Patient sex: M
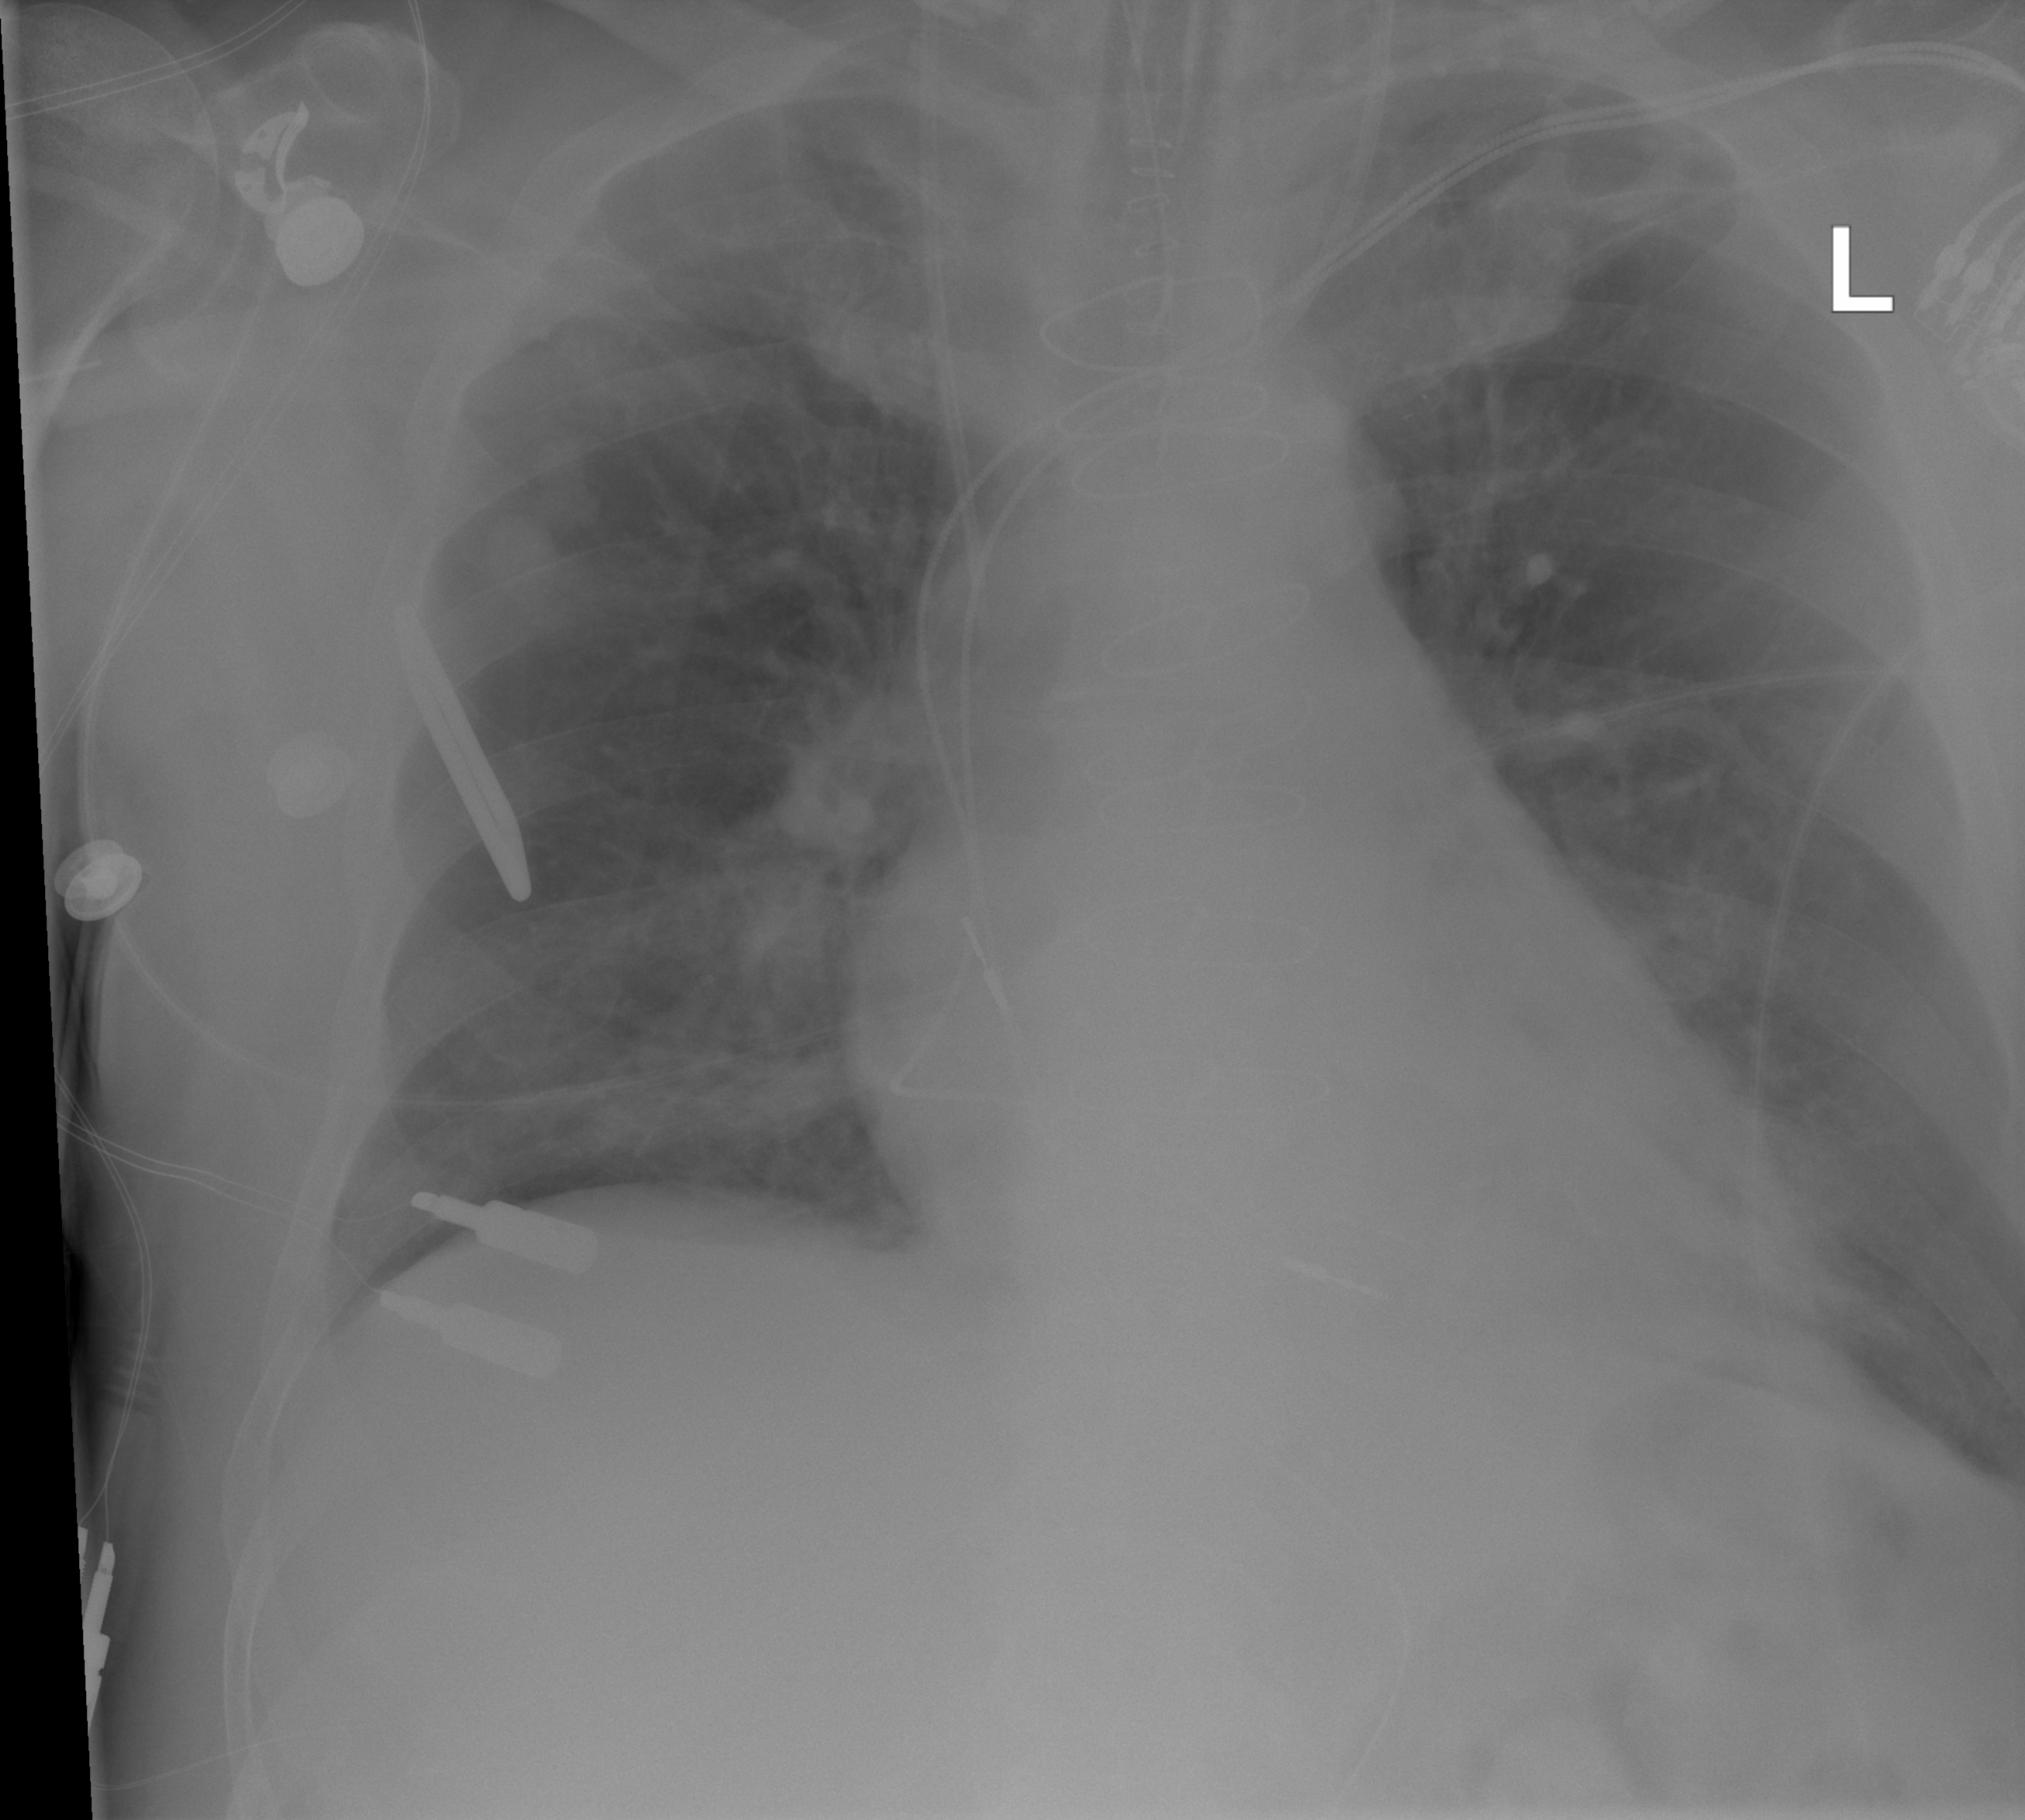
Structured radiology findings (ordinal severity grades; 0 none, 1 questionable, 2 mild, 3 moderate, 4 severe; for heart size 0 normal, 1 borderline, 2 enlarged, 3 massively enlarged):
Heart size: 0
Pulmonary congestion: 0
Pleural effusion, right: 0
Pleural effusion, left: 1
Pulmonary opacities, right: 0
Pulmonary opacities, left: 2
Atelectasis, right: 0
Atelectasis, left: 2